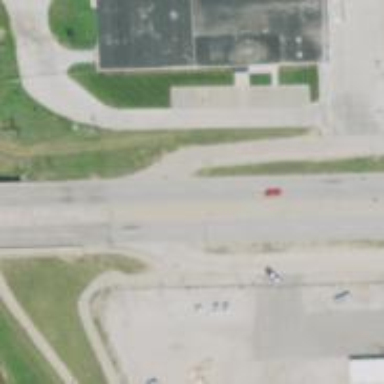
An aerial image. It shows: Primary road with asphalt surface.